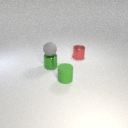
small green metal cylinder in front of small red metal cylinder